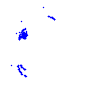
Particle: kaon